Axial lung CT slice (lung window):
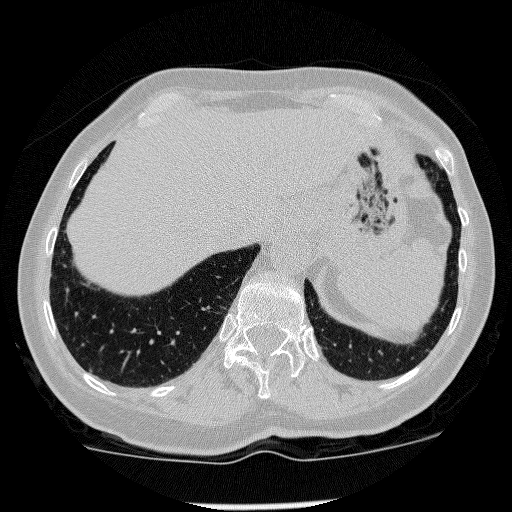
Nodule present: no